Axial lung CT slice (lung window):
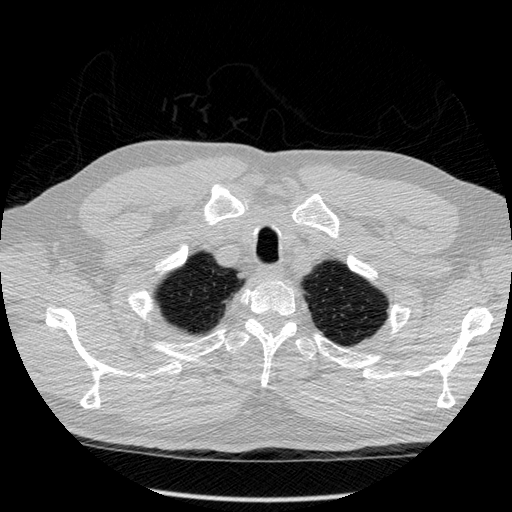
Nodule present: no